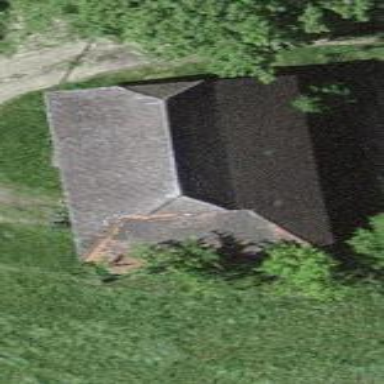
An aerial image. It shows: Rural barn.